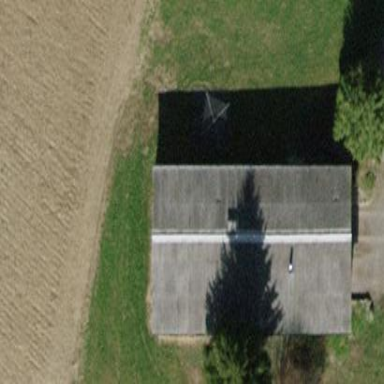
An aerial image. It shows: Gabled roof farm building.